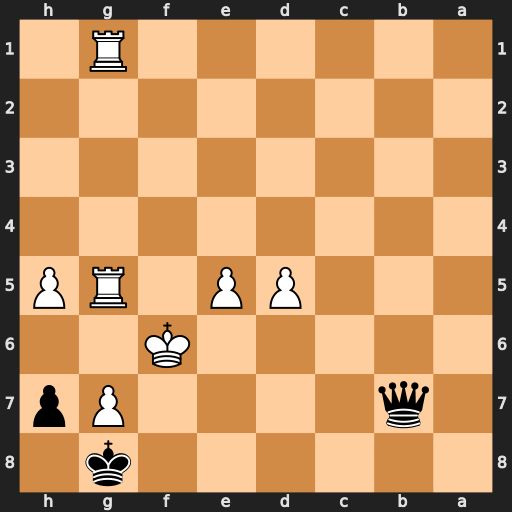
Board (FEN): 6k1/1q4Pp/5K2/3PP1RP/8/8/8/6R1
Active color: b
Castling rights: -
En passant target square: -
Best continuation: Qf7#